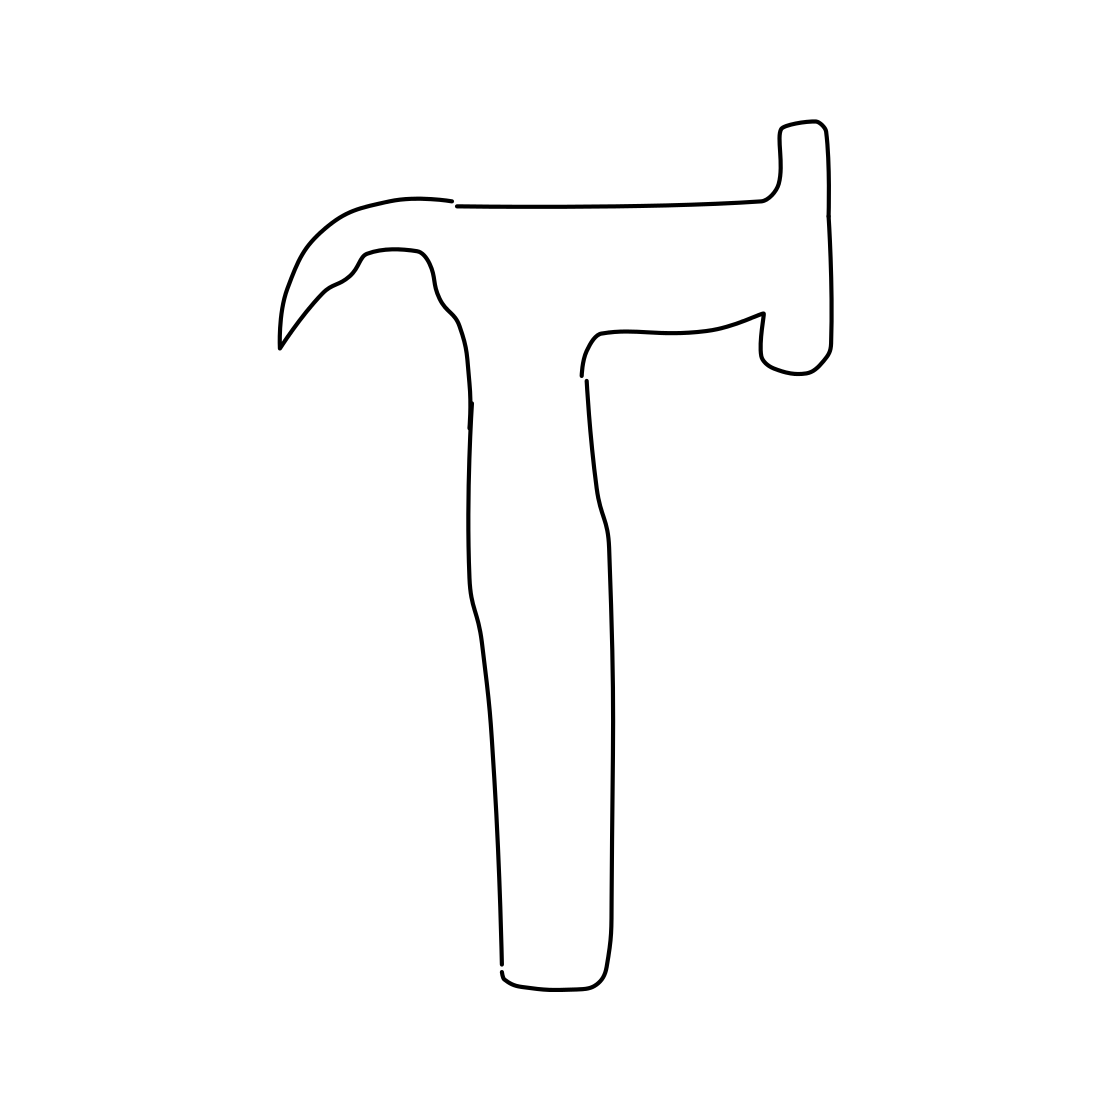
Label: hammer